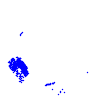
Particle: electron